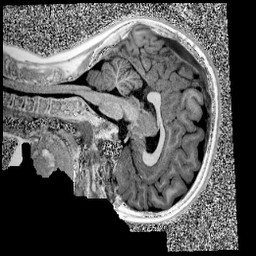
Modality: UNIT1
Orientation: sagittal
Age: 9
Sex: female
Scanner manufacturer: siemens
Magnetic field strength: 3 T
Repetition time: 4 s
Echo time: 0.00299 s